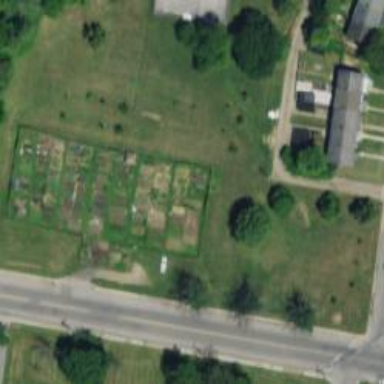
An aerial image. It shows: Community garden in the allotments area.